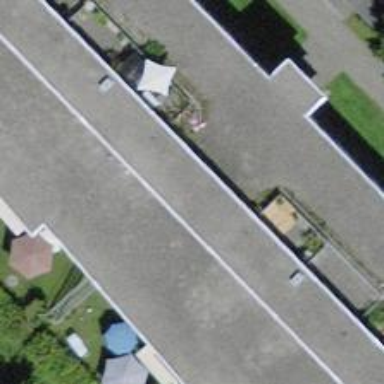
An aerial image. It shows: View of apartment building.